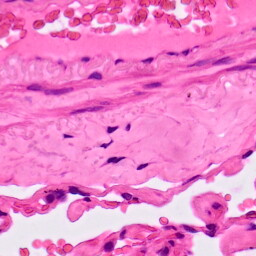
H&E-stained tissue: Lung